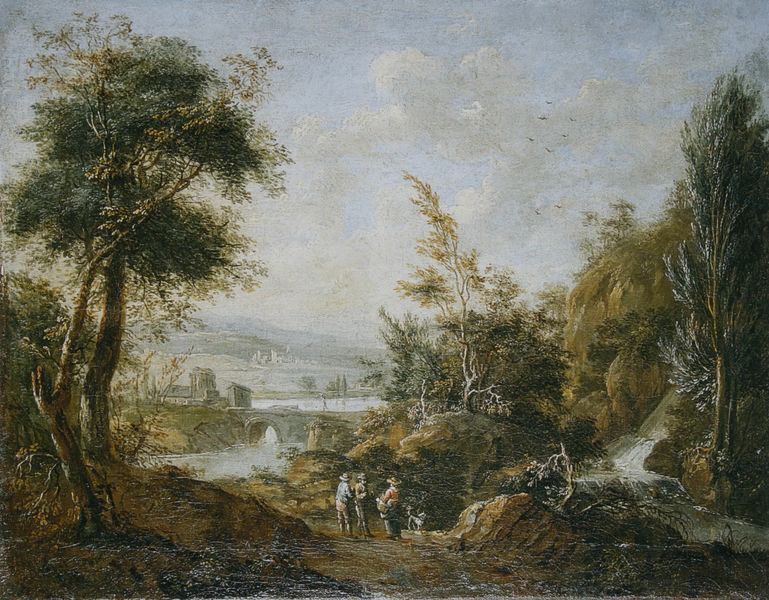
Titel: Flusslandschaft mit Wasserfall (Der Abend)
Künstler: Franz Schütz
Standort: Mainz
Institution: Landesmuseum
Schlagwörter: baum, berg, blau, blätter, felsen, gemälde, gruppe, himmel, mann, vogel, wasser, weiß, wolken, bäume, fluss, gelb, grün, landschaft, menschen, ocker, see, stadt, ufer, äste, braun, grau, hell, hintergrund, hut, hüte, licht, männer, schwarz, vordergrund, gebäude, haus, hund, rasen, rot, tier, tiere, weg, wiese, wolke, gespräch, malerei, mensch, stein, steine, öl, bach, birke, erde, feld, ferne, horizont, häuser, hügel, natur, stamm, strauch, vögel, weite, wind, zweige, brücke, gewässer, sonne, sträucher, wege, boden, personen, krone, tal, wald, wasserfall, anhöhe, bauern, genre, landleben, sommer, bogen, naturalismus, unterhaltung, berge, fels, gebirge, hellbraun, dorf, dunst, hellgrün, klein, geröll, ausflug, idylle, figuren, rundbogen, constable, staffage, blue, church, hat, men, oil, people, red, white, black, conversation, green, group, meeting, painting, sprechen, talk, talking, three, woman, drei männer, korb, brown, ortschaft, ruine, burg, tumr, türme, übergang, wurzel, wasserlauf, zypresse, flusslandschaft, draußen, schwarm, treffen, wood, wurzeln, cloud, clouds, rock, rocks, sky, tree, building, hill, hills, house, lake, landscape, mountain, nature, water, distance, horizon, houses, tower, trees, village, flämisch, gabäude, naturalistisch, personengruppe, coast, forest, grass, river, stream, path, road, villa, hirte, hirten, hillside, dog, hats, birds, romantic, koch, gegenständlich, bridge, small, town, dirt, rural, city, holiday, basket, buildings, menschne, staffagen, animal, bush, branches, canvas, shrubs, soil, farmers, waterfall, rococo, unrestauriert, woods, vista, rase, hound, feslen, romance, dam, ideal, watteau, scenery, n, menschen+, speaking, creek, far away, gnarled, iternity, villahe, clozds